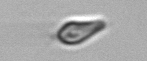
Label: Chrysochromulina